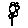
Label: flower